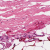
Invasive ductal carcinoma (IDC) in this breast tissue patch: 0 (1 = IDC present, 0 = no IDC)